Aerial crown-view tile of a tropical tree (Barro Colorado Island, Panama), acquired 20240611:
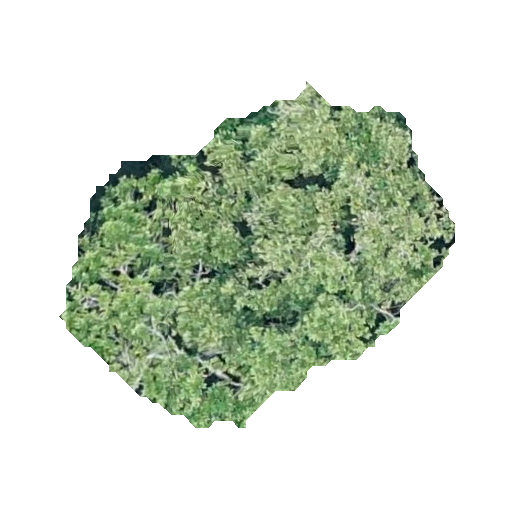
Species: Anacardium excelsum
GBIF accepted scientific name: Anacardium excelsum
Crown area: 135.461 m²